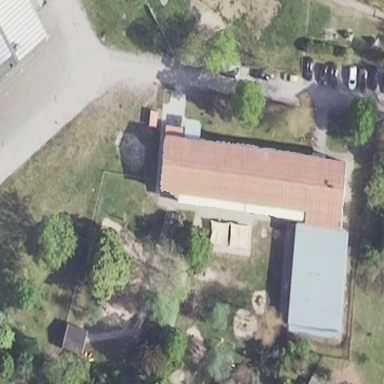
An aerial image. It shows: Kindergarten building.